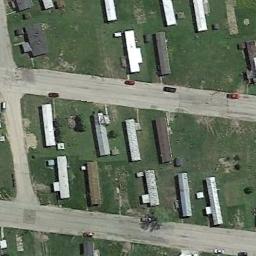
Label: residential